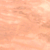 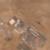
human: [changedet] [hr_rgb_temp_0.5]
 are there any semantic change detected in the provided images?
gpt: A few buildings and houses appeared in the desert.